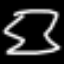
Label: hourglass